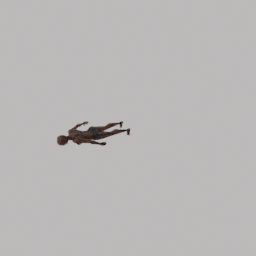
Label: people